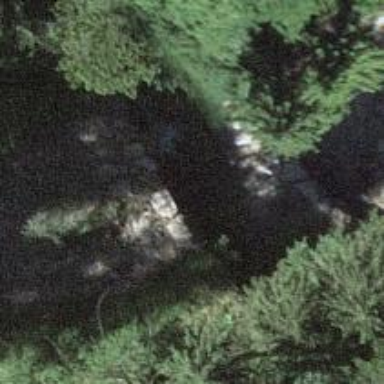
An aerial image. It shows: Check dam beside retaining wall.